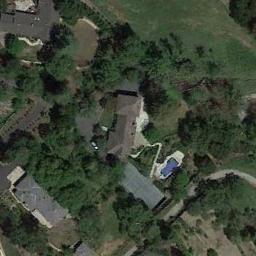
Label: residential